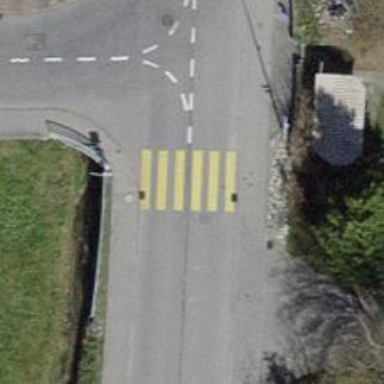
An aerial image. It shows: Uncontrolled zebra crossing.